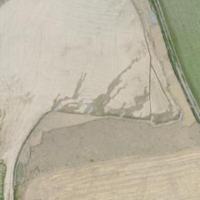
EUNIS habitat code: 56
Species observed at this site:
Clinopodium vulgare